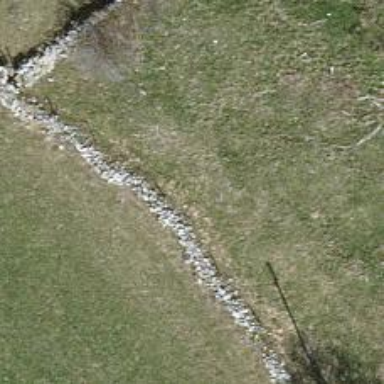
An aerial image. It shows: Dry stone wall barrier.